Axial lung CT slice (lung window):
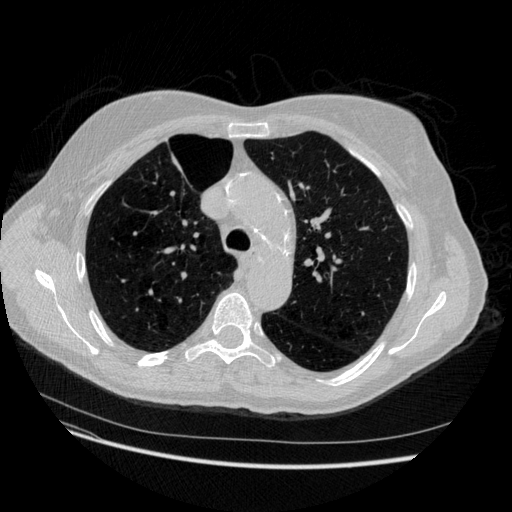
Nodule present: no